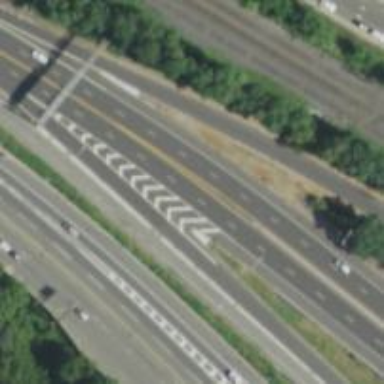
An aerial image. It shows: Expressway with asphalt surface classified as trunk highway.